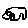
Label: car